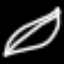
Label: leaf